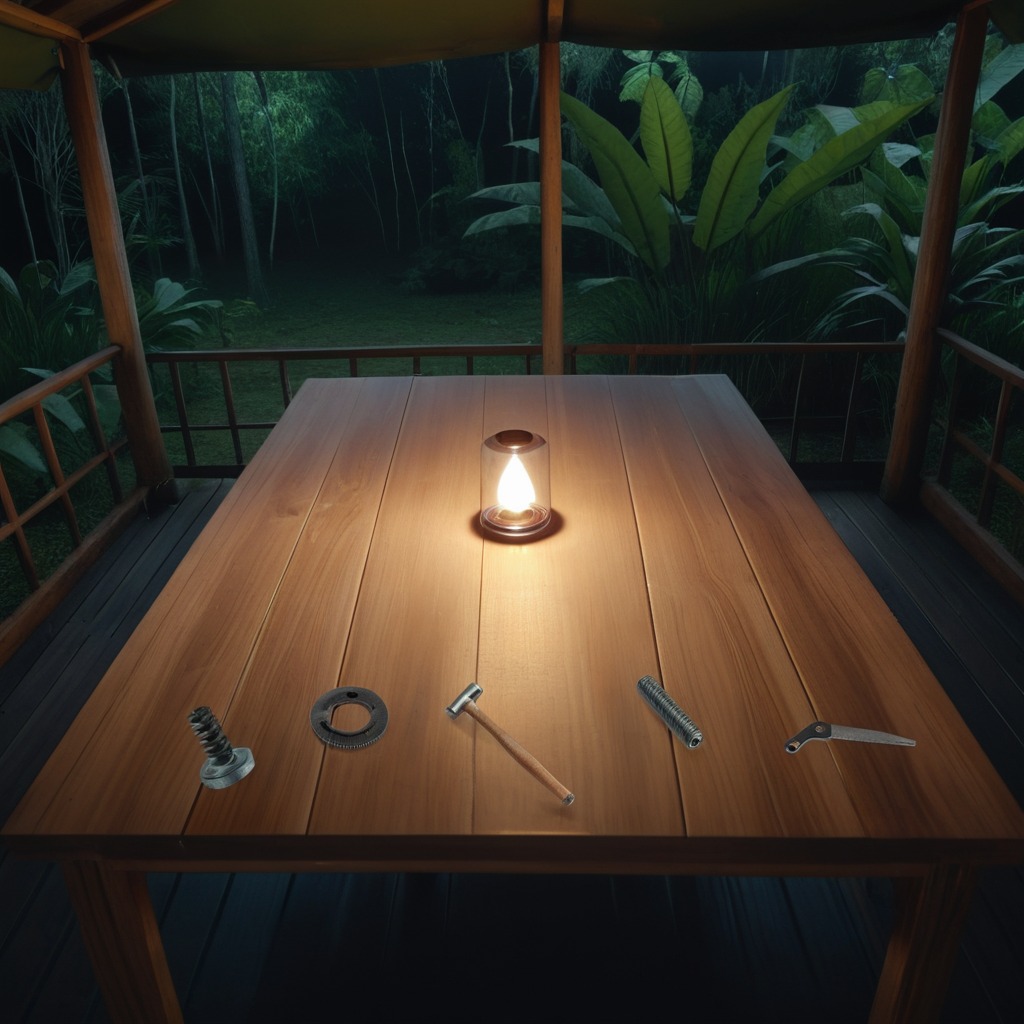
A flat metal washer, a hammer, a metal machine screw, a coiled metal spring, and a handheld metal saw are lying on a wooden table inside a jungle field workshop tent at night.